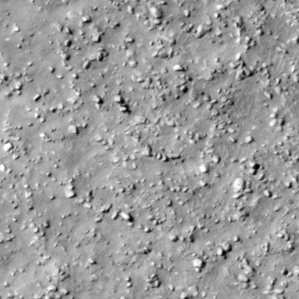
Label: non_frost